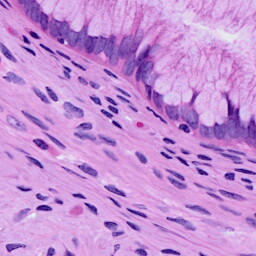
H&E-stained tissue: Cervix